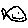
Label: fish